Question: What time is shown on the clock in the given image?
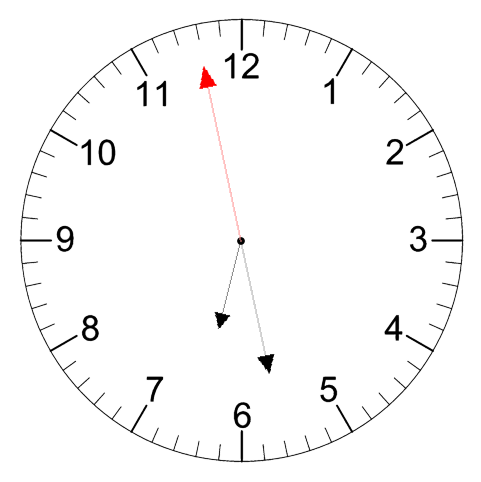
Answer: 06:27:58